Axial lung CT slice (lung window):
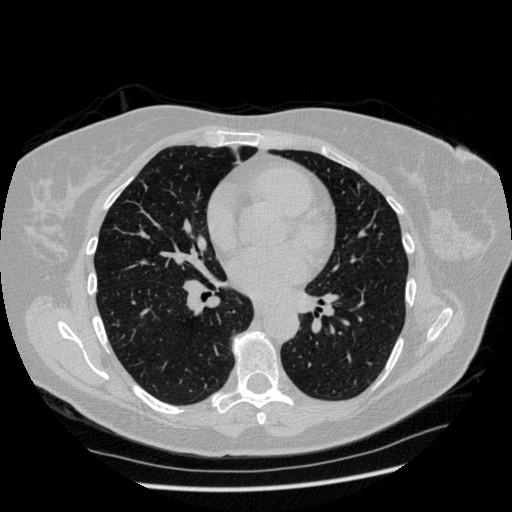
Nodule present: yes
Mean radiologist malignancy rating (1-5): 3